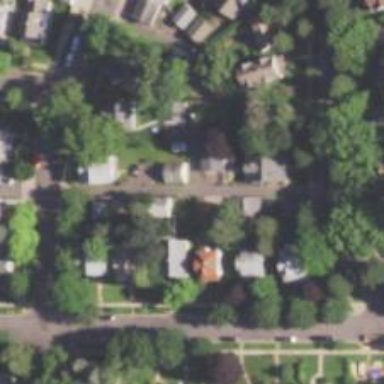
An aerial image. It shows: Alleyway designated as service road.